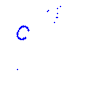
Particle: proton